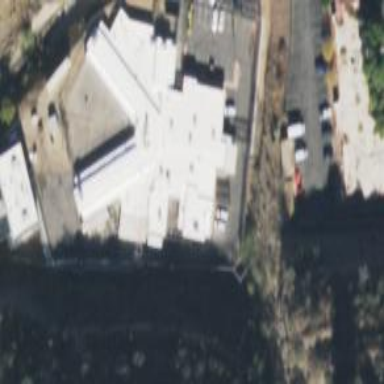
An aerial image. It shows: Prison facility surrounded by fence.